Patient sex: M
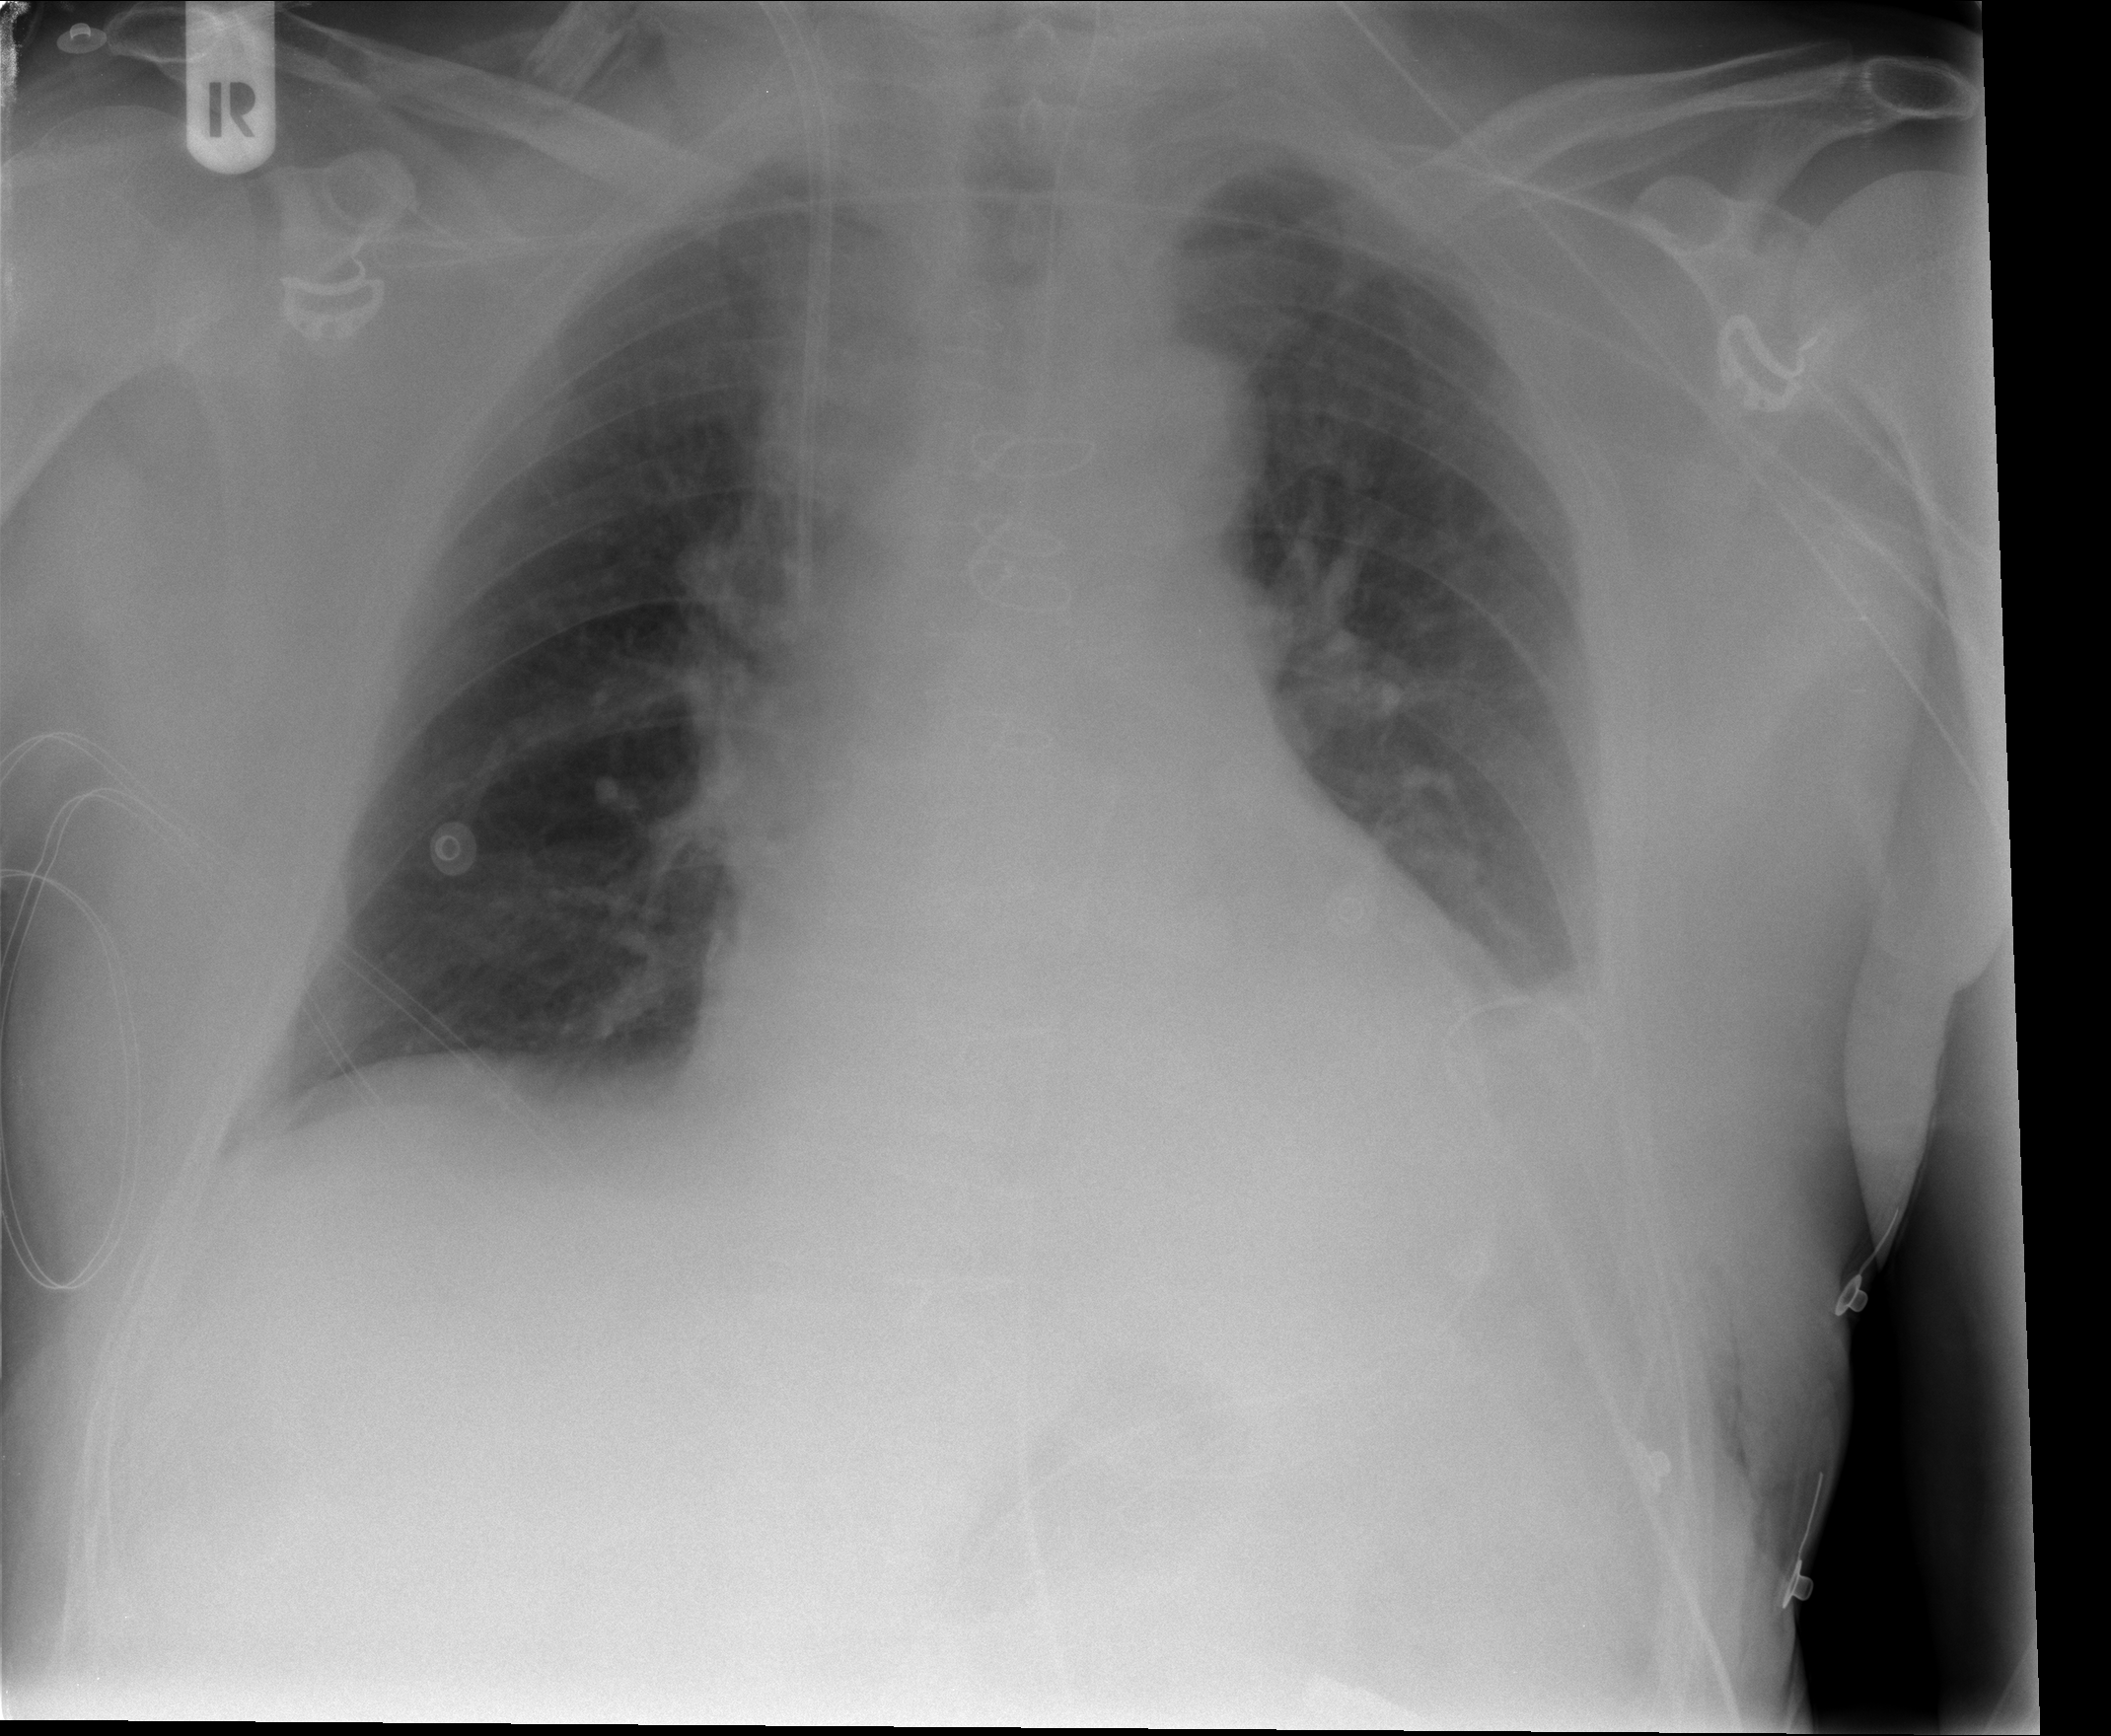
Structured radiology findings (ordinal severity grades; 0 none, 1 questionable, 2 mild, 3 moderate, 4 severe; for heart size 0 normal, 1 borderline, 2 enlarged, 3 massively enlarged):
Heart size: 0
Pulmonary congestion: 2
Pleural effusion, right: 0
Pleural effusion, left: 2
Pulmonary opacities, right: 0
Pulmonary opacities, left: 0
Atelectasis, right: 0
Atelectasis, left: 2